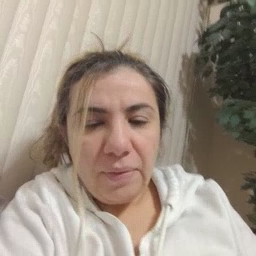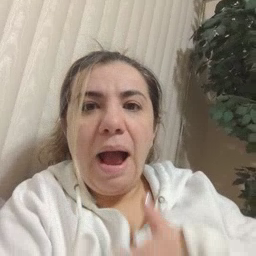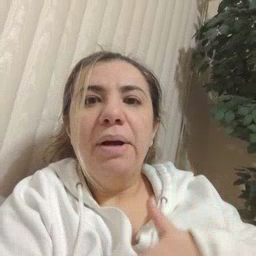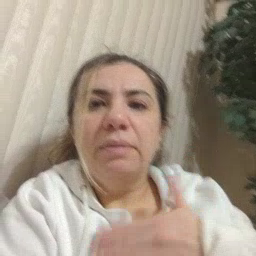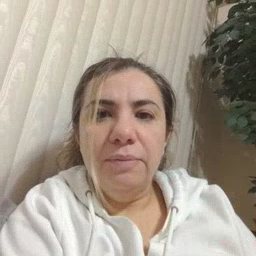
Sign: happy